一年级 · 组合几何学
一填。

第一行:

第二行:

(1) 第一行去掉个, 两行 同样多。

(2) 第二行添上 \$ \qquad \$个, 两行 同样多。

(3) 第一行移 \$ \qquad \$个到第二行, 两行 同样多。
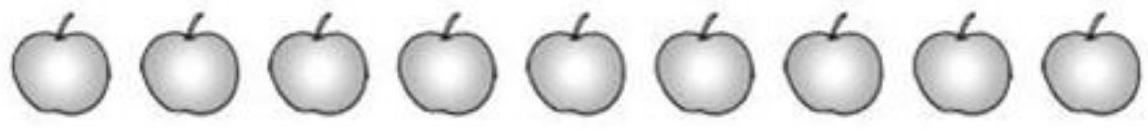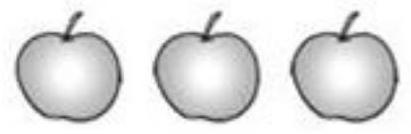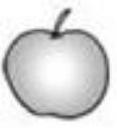
答案: 1) 4

(2) 4

(3) 2